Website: crate-barrel
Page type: billing-address
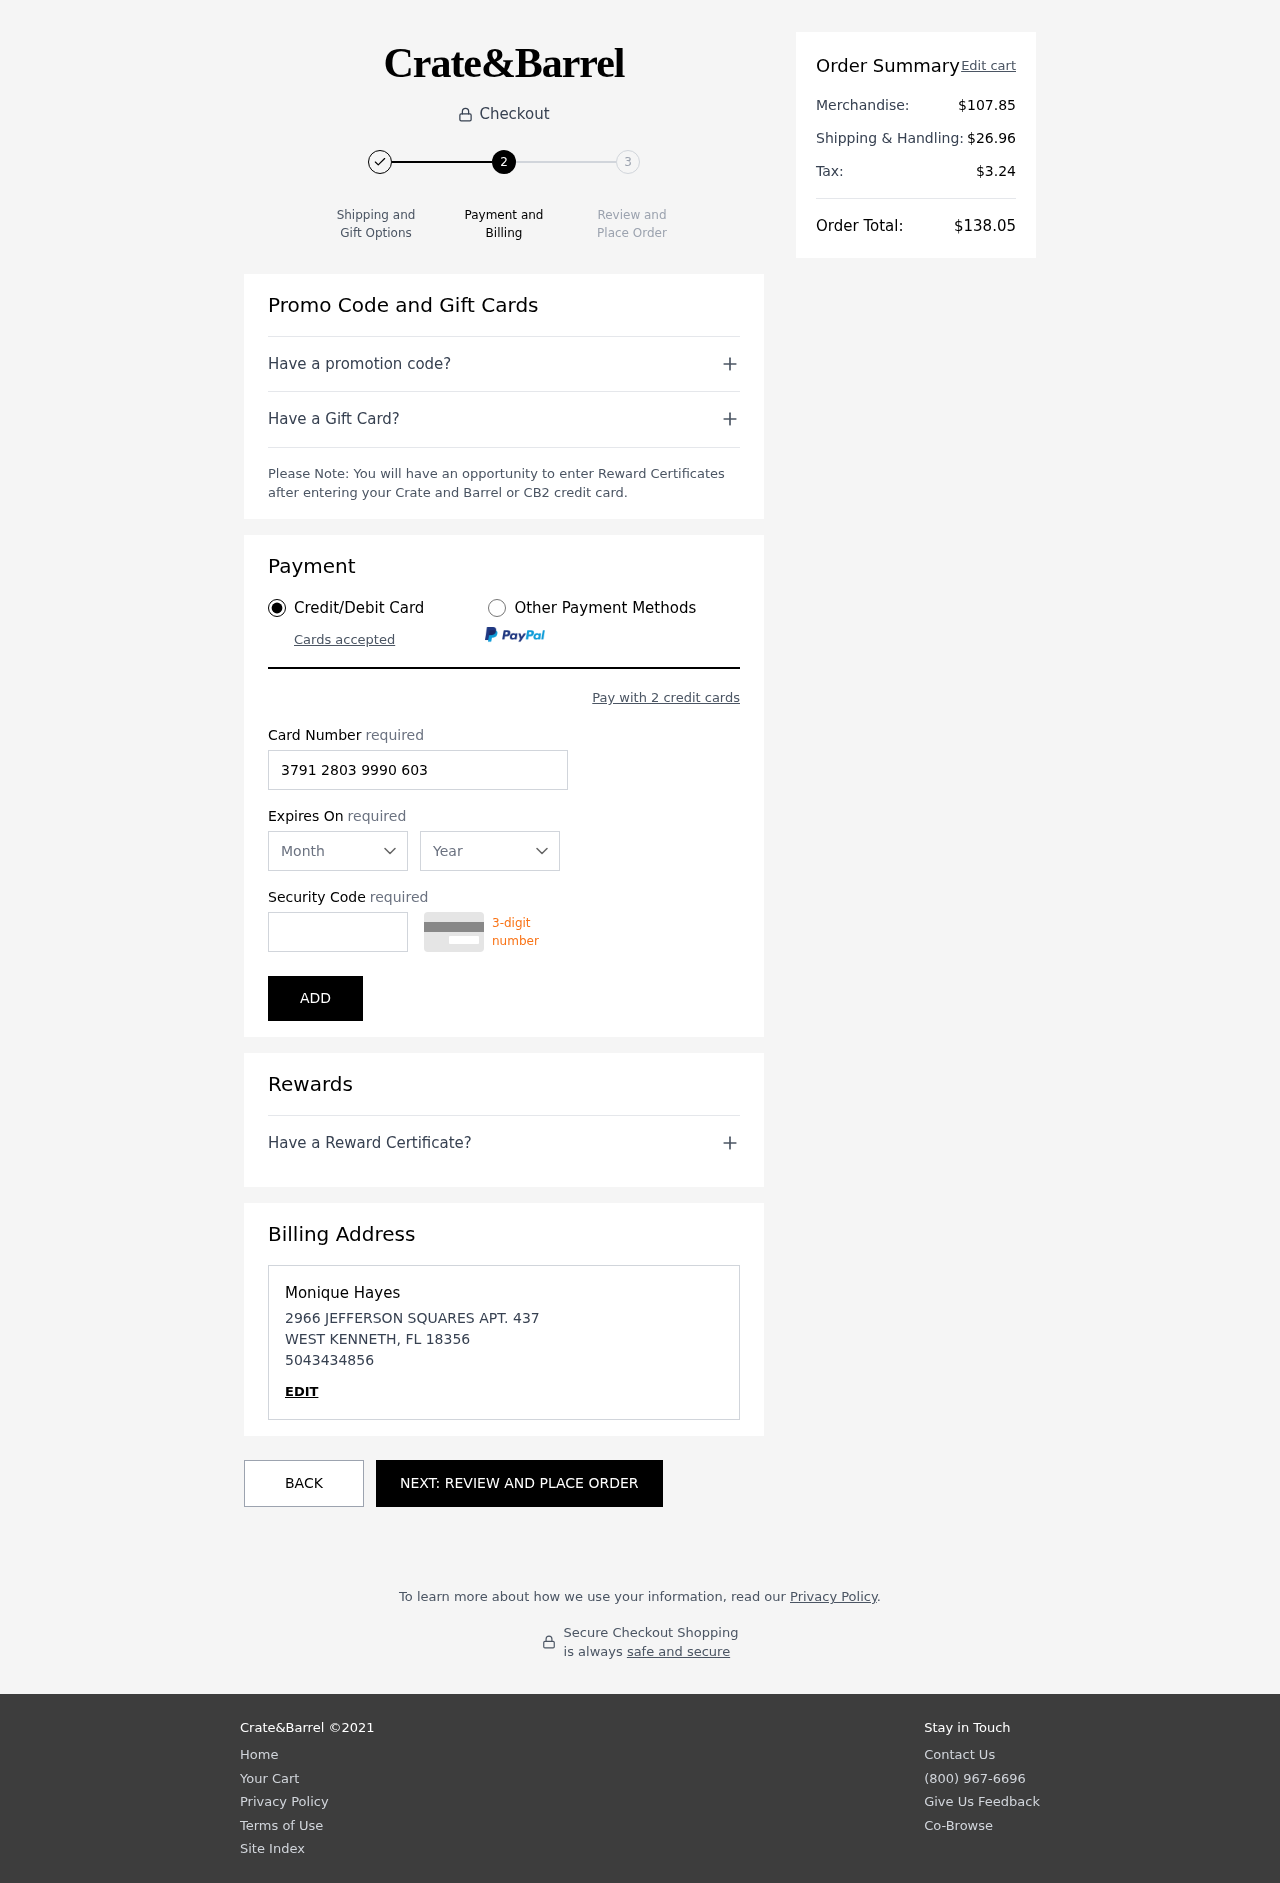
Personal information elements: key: PII_CARD_CVV
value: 4439
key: PII_CARD_EXPIRY_MONTH
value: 08
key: PII_CARD_EXPIRY_YEAR
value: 29
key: PII_CARD_NUMBER
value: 3791 2803 9990 603
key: PII_CITY
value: WEST KENNETH
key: PII_FULLNAME
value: Monique Hayes
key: PII_PHONE
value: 5043434856
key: PII_POSTCODE
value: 18356
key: PII_STATE_ABBR
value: FL
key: PII_STREET
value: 2966 JEFFERSON SQUARES APT. 437
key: PII_FIRSTNAME
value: Monique
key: PII_LASTNAME
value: Hayes
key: PII_PHONE_LINE
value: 4856
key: PII_PHONE_SUFFIX
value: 4856
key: PII_POSTCODE_FULL
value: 18356
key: PII_PHONE2
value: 5043434856
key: PII_PHONE3
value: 5043434856
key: PII_FULLNAME2
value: Monique Hayes
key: PII_FULLNAME3
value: Monique Hayes
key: PII_FIRSTNAME2
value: Monique
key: PII_FIRSTNAME3
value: Monique
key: PII_LASTNAME2
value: Hayes
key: PII_LASTNAME3
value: Hayes
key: PII_FIRSTNAME_DERIVED
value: Monique
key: PII_LASTNAME_DERIVED
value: Hayes
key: PII_PHONE_NUMERIC
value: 5043434856
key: PII_PHONE_LINE_NUMERIC
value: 4856
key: PII_PHONE_SUFFIX_NUMERIC
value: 4856
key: PII_POSTCODE_NUMERIC
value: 18356
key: PII_PHONE2_NUMERIC
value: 5043434856
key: PII_PHONE3_NUMERIC
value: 5043434856
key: PII_FULLNAME_DERIVED
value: Monique Hayes
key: PII_NAME_FULL_DERIVED
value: Monique Hayes
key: PII_PHONE_DIGITS
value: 5043434856
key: PII_PHONE_LAST4
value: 4856
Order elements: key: ORDER_SUBTOTAL
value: $107.85
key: ORDER_SHIPPING_COST
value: $26.96
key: ORDER_TAX
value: $3.24
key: ORDER_TOTAL
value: $138.05